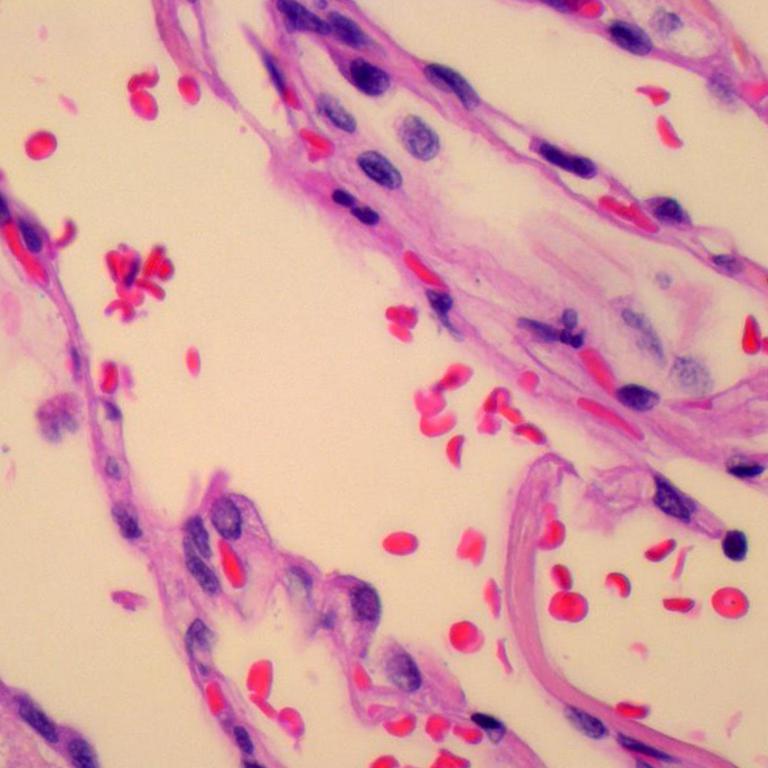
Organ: lung
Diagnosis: benign